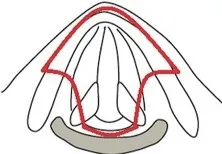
Clinical findings in case 1. (C,D) Schemas of the surgery. And axial view The removed area is encircled by a red line, and the location of the permanent tracheostoma is encircled by a blue line.
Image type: radiology (x_ray)